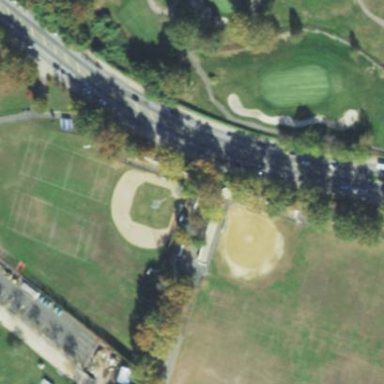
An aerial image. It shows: Grass pitch used for baseball.